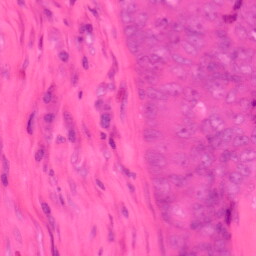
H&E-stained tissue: Colon